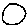
Label: circle